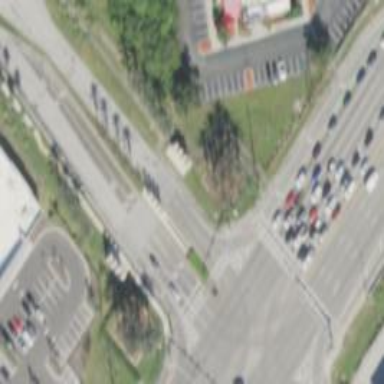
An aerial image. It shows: Marked road crossing.